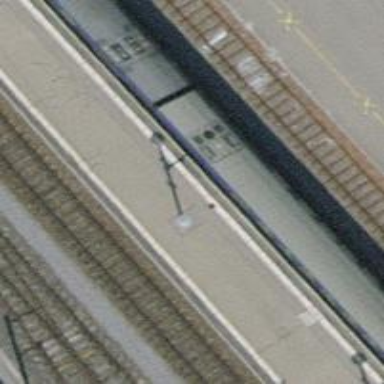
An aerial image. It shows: Railway signal.